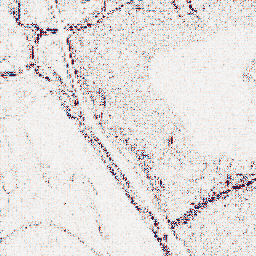
Category: wavelet
Decomposition family: wavelet_dwt
Decomposition parameters: wavelet: db2
level: 1
Upsampling method: quadratic
Upsampling parameters: scale: 2
Upsampling scale: 2